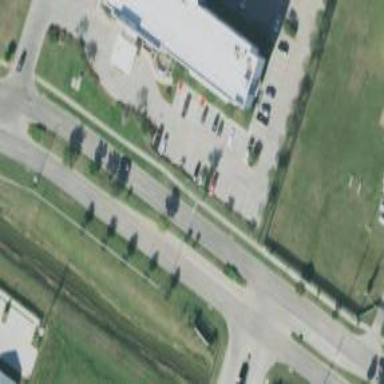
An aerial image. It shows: Footway along the road.